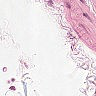
Metastatic tissue present: no